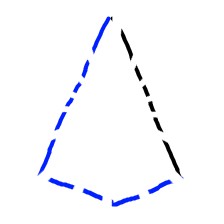
Shape: kite